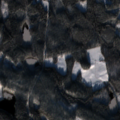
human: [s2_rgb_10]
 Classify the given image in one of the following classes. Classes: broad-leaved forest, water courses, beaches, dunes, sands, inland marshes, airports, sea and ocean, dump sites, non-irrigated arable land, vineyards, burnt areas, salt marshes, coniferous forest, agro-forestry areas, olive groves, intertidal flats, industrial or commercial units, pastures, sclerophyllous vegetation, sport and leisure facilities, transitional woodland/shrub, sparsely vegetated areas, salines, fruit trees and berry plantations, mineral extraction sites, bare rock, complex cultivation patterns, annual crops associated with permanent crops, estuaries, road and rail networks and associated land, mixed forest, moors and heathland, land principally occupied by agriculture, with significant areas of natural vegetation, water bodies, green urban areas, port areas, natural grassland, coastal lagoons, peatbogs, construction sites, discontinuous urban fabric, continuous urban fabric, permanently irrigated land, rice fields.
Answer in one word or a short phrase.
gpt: coniferous forest, mixed forest, transitional woodland/shrub